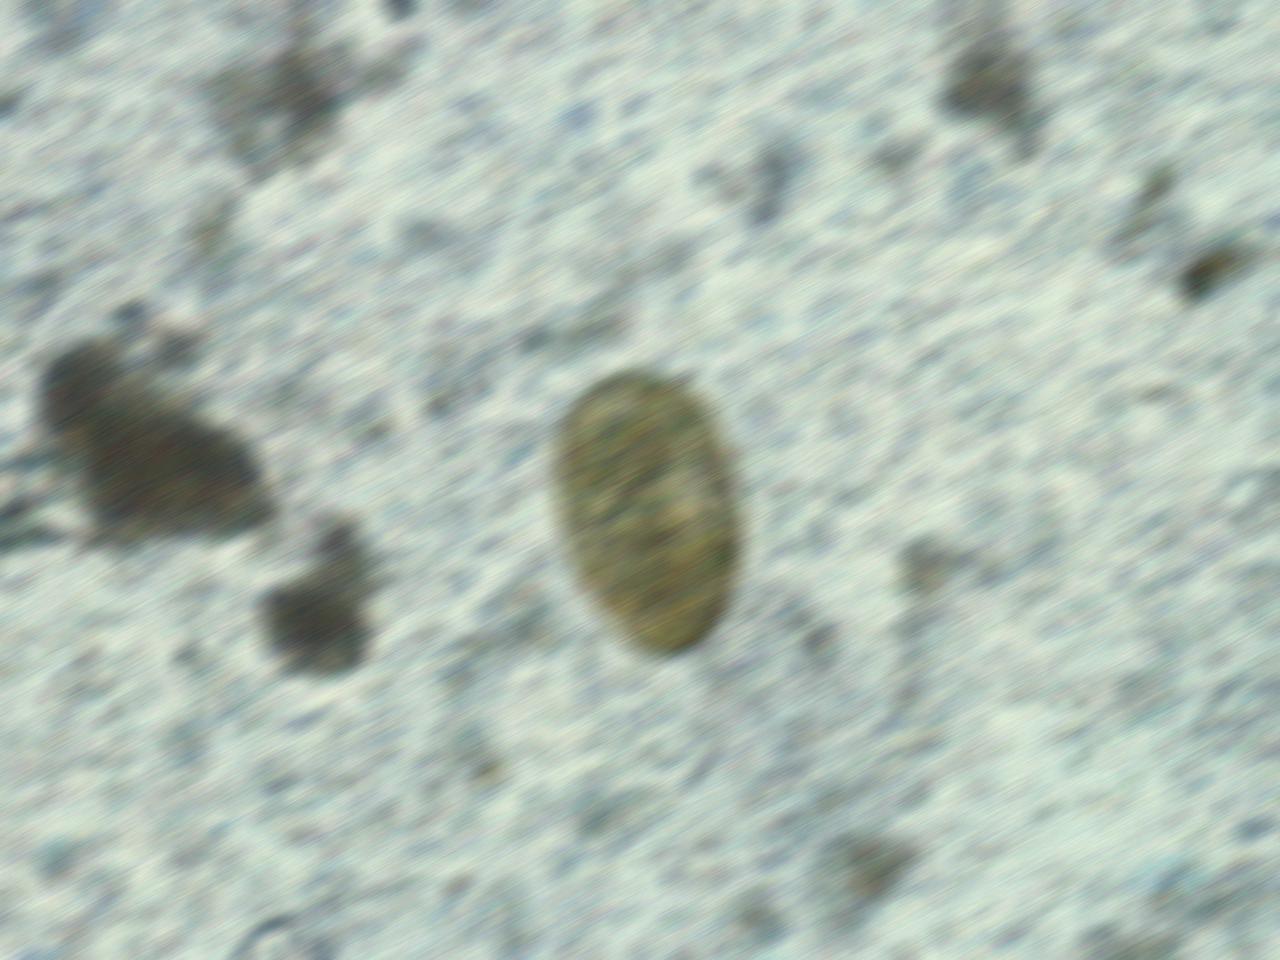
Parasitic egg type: Paragonimus spp